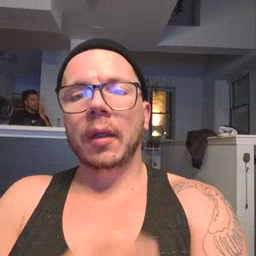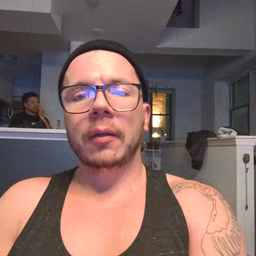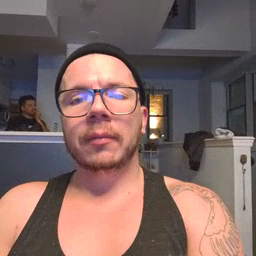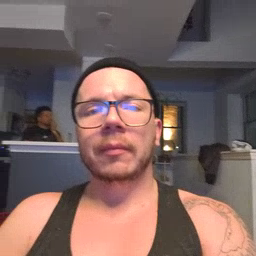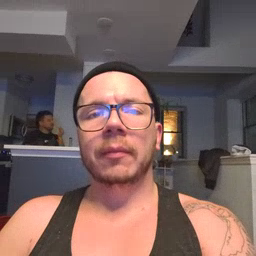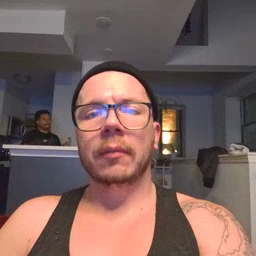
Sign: man